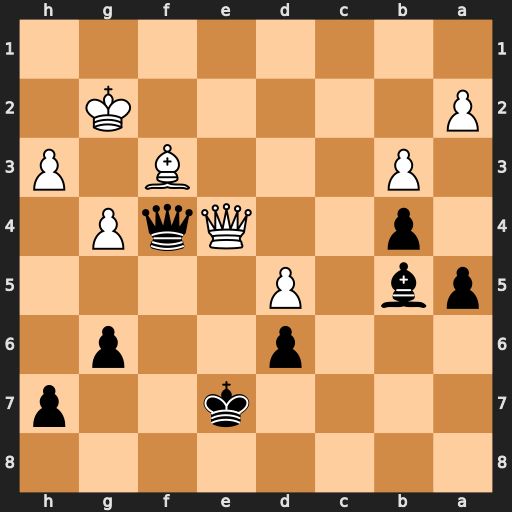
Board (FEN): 8/4k2p/3p2p1/pb1P4/1p2QqP1/1P3B1P/P5K1/8
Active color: b
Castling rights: -
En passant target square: -
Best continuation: Qxe4 Bxe4 Kf6